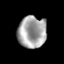
Tissue: prostate
Cell type: Epithelial cells
Senescence score: 0.3429
Nuclear area (px): 895
Mean DAPI intensity: 162.273